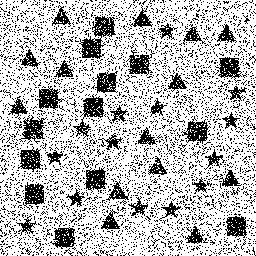
Squares: 14
Triangles: 14
Stars: 14
Total shapes: 42